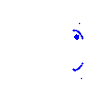
Particle: electron